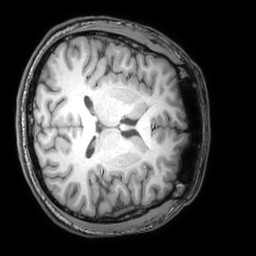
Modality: T1w
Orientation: axial
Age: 26
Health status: ill
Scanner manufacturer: philips
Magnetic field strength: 3 T
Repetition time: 0.007 s
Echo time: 0.003501 s